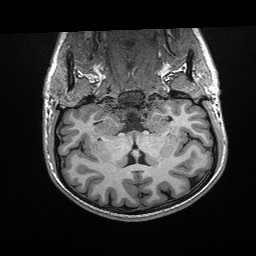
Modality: T1w
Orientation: sagittal
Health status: healthy
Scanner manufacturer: siemens
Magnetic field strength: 3 T
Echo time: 0.00298 s